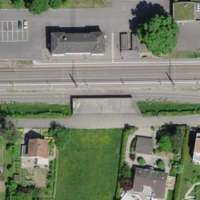
EUNIS habitat code: 54
Species observed at this site:
Corvus corone
Passer domesticus
Coloeus monedula
Sturnus vulgaris